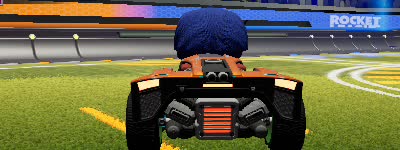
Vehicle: breakout